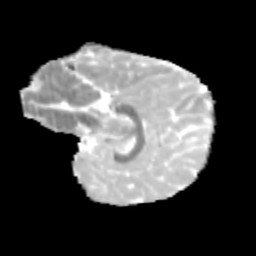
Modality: MD
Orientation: sagittal
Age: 10
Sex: female
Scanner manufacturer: siemens
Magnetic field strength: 3 T
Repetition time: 3.8 s
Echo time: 0.07 s